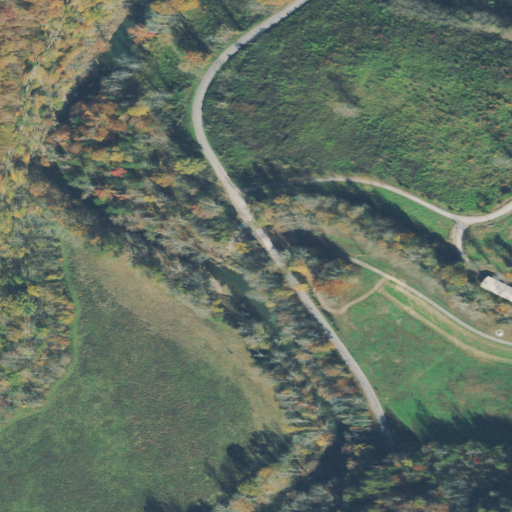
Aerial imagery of valley in Tennessee named Gam Hollow containing deciduous forest, shrub, pasture, open development, grassland, evergreen forest, mixed forest, and low intensity development